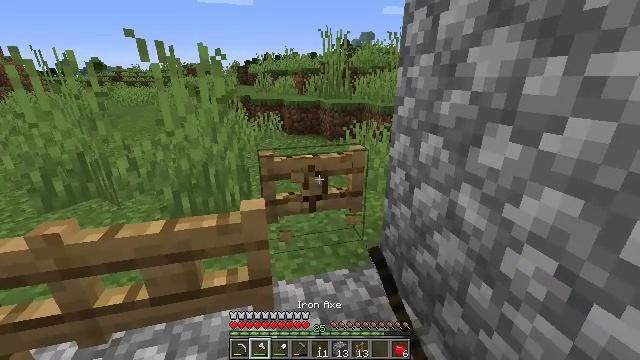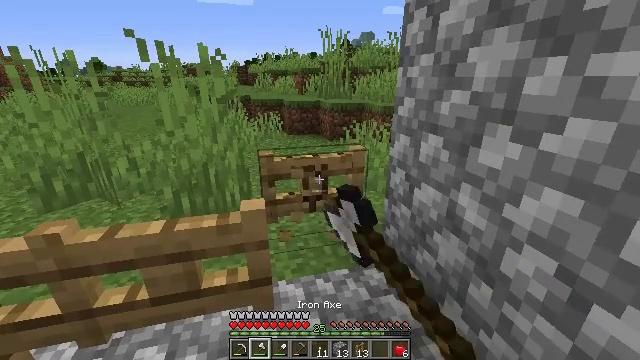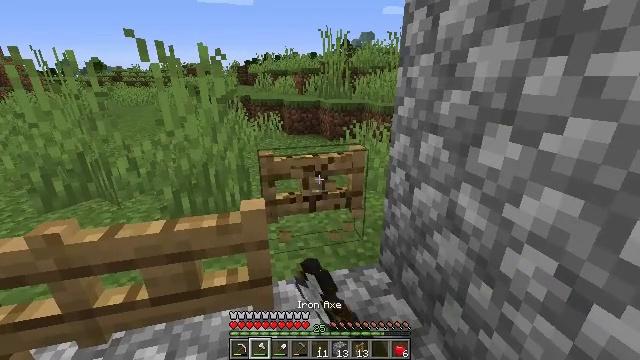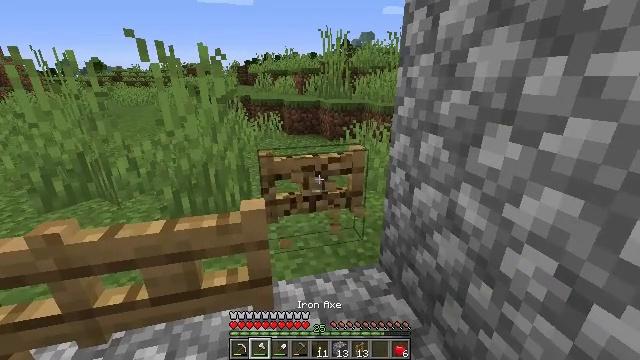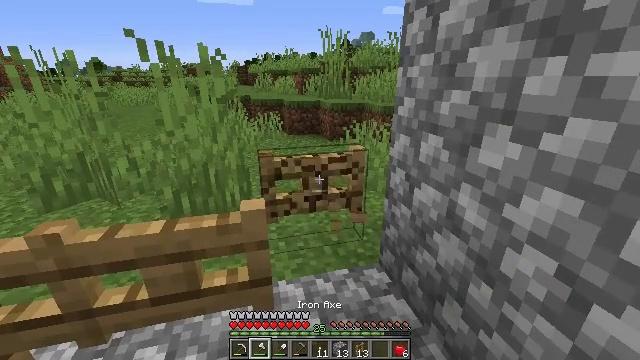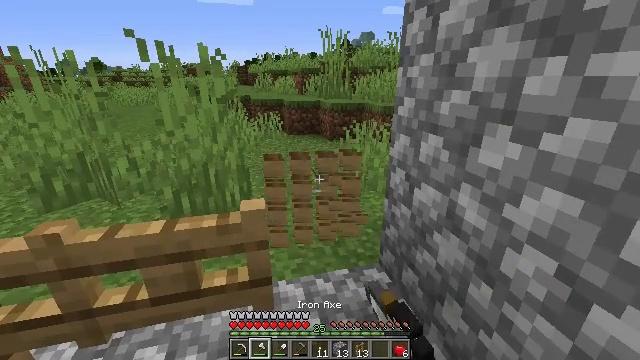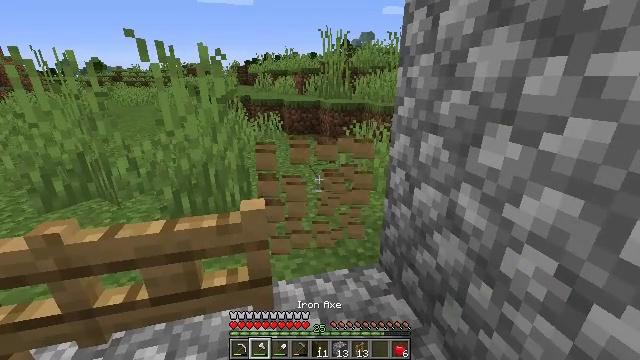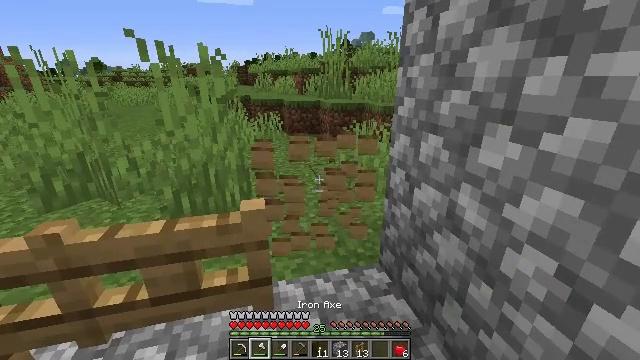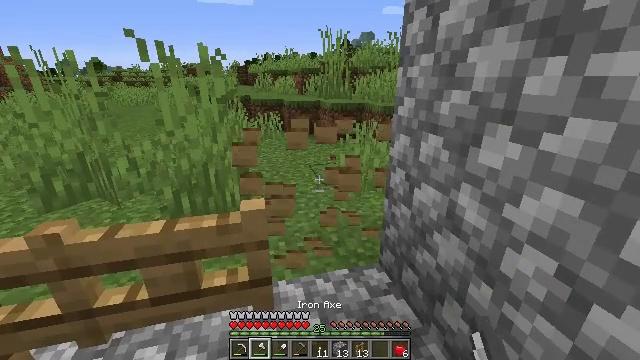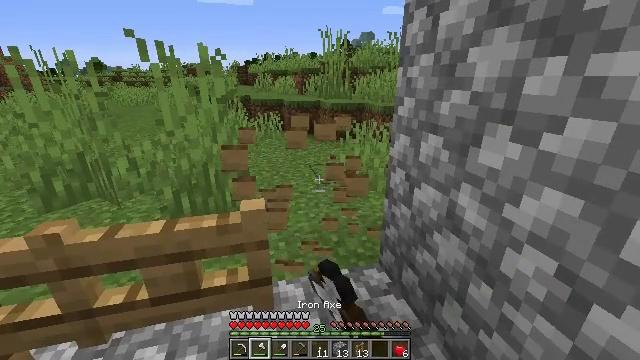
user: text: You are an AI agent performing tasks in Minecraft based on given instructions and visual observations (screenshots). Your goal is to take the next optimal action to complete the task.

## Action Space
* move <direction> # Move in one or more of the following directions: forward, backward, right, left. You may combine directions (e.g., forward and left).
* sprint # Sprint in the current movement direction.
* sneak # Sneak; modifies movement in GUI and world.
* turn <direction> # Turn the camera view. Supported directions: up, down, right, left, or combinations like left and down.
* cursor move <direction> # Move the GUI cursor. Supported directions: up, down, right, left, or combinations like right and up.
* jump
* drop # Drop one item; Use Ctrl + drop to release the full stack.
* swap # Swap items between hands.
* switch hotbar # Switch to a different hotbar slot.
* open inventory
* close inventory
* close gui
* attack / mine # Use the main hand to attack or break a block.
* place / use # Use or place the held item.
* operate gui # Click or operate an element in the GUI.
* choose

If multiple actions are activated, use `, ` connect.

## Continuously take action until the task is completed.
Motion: motion action
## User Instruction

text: Mine the oak fence gate.
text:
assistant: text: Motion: attack / mine
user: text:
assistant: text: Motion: attack / mine
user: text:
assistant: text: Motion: attack / mine
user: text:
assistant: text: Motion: attack / mine
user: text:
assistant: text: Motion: attack / mine
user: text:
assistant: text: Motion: attack / mine
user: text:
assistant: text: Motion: attack / mine
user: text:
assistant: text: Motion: attack / mine
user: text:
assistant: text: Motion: attack / mine
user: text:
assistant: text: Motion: attack / mine